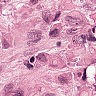
Metastatic tissue present: yes